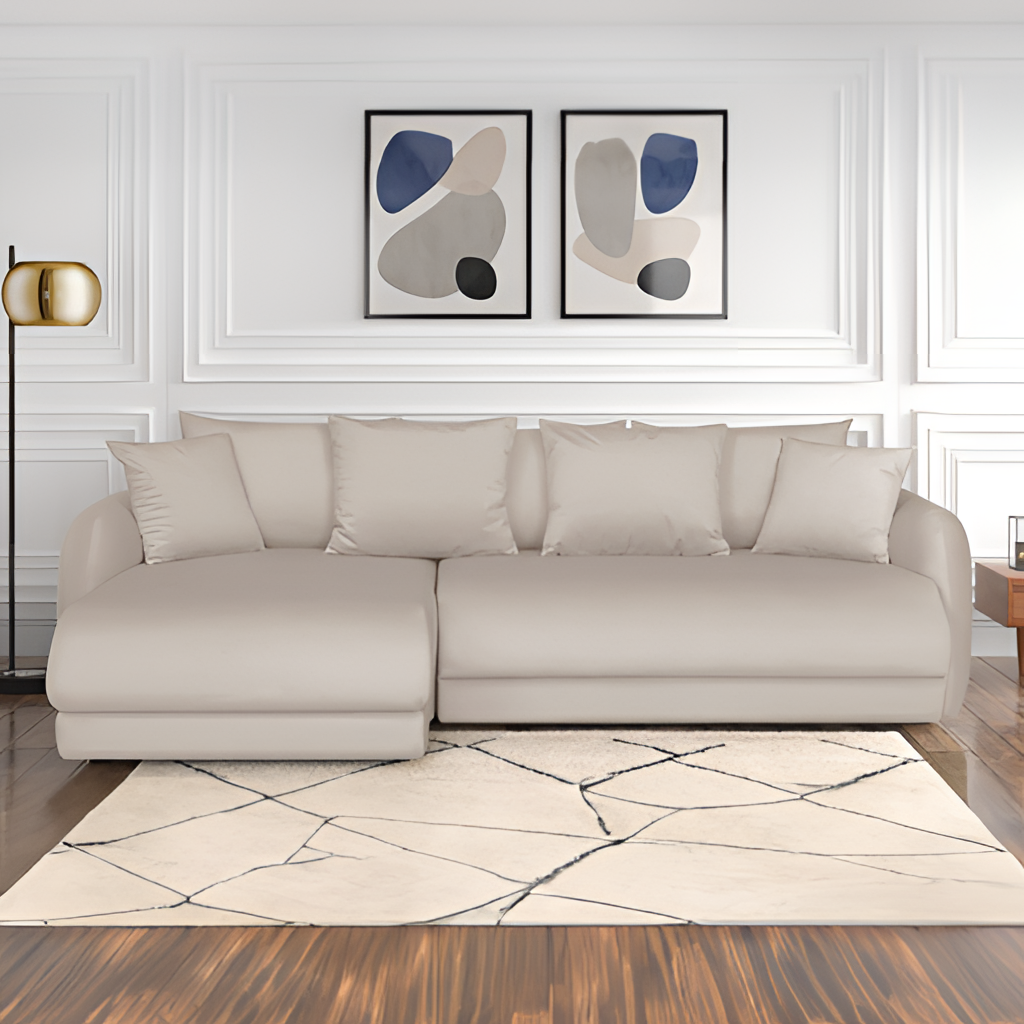
living room, beige fabric sectional sofa, modern, wood flooring, with plank pattern, paint wallpaper, with solid pattern